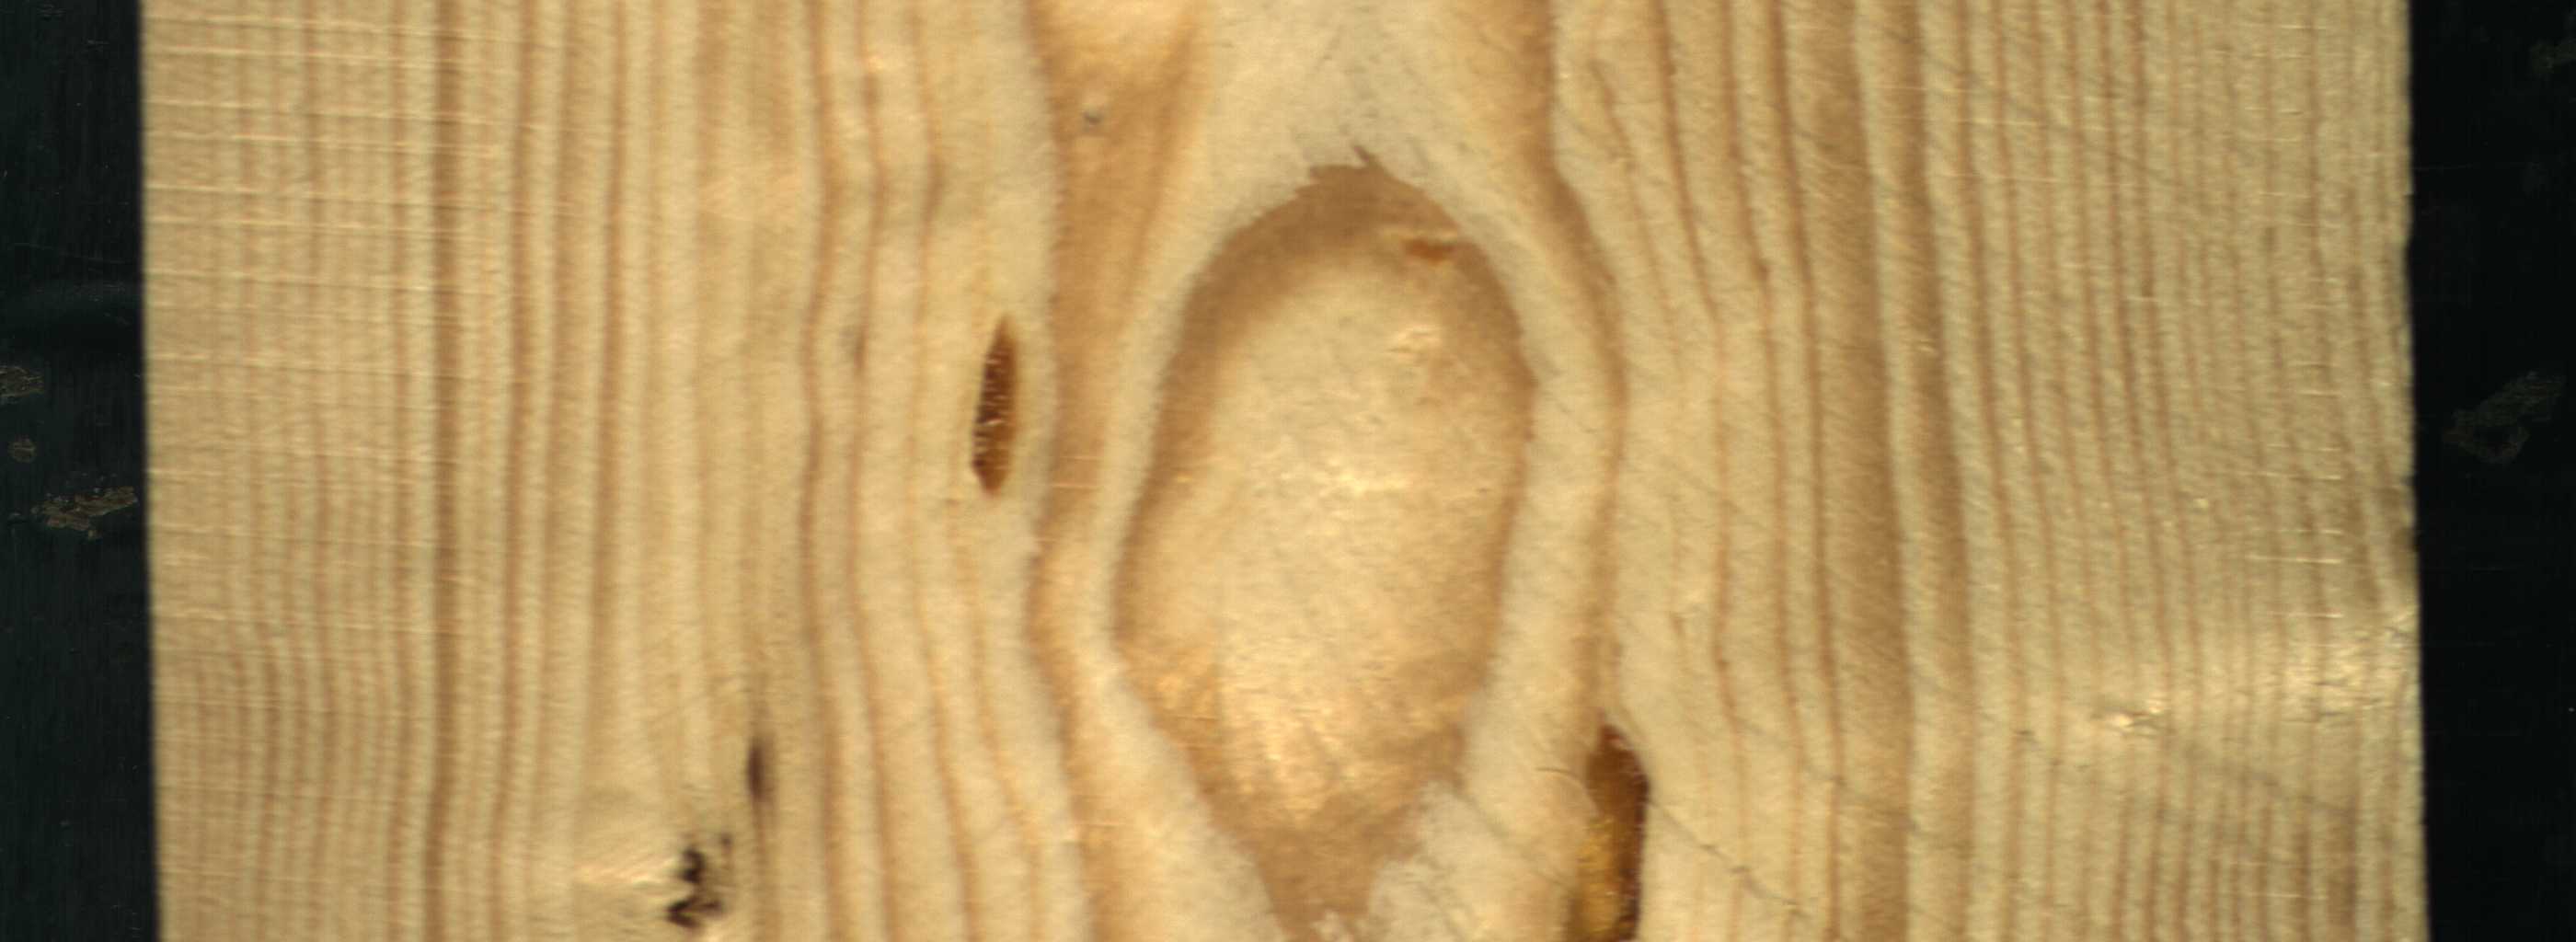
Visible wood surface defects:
resin
resin
Dead_Knot